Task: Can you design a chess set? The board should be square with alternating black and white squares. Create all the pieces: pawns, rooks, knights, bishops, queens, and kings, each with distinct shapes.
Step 167:
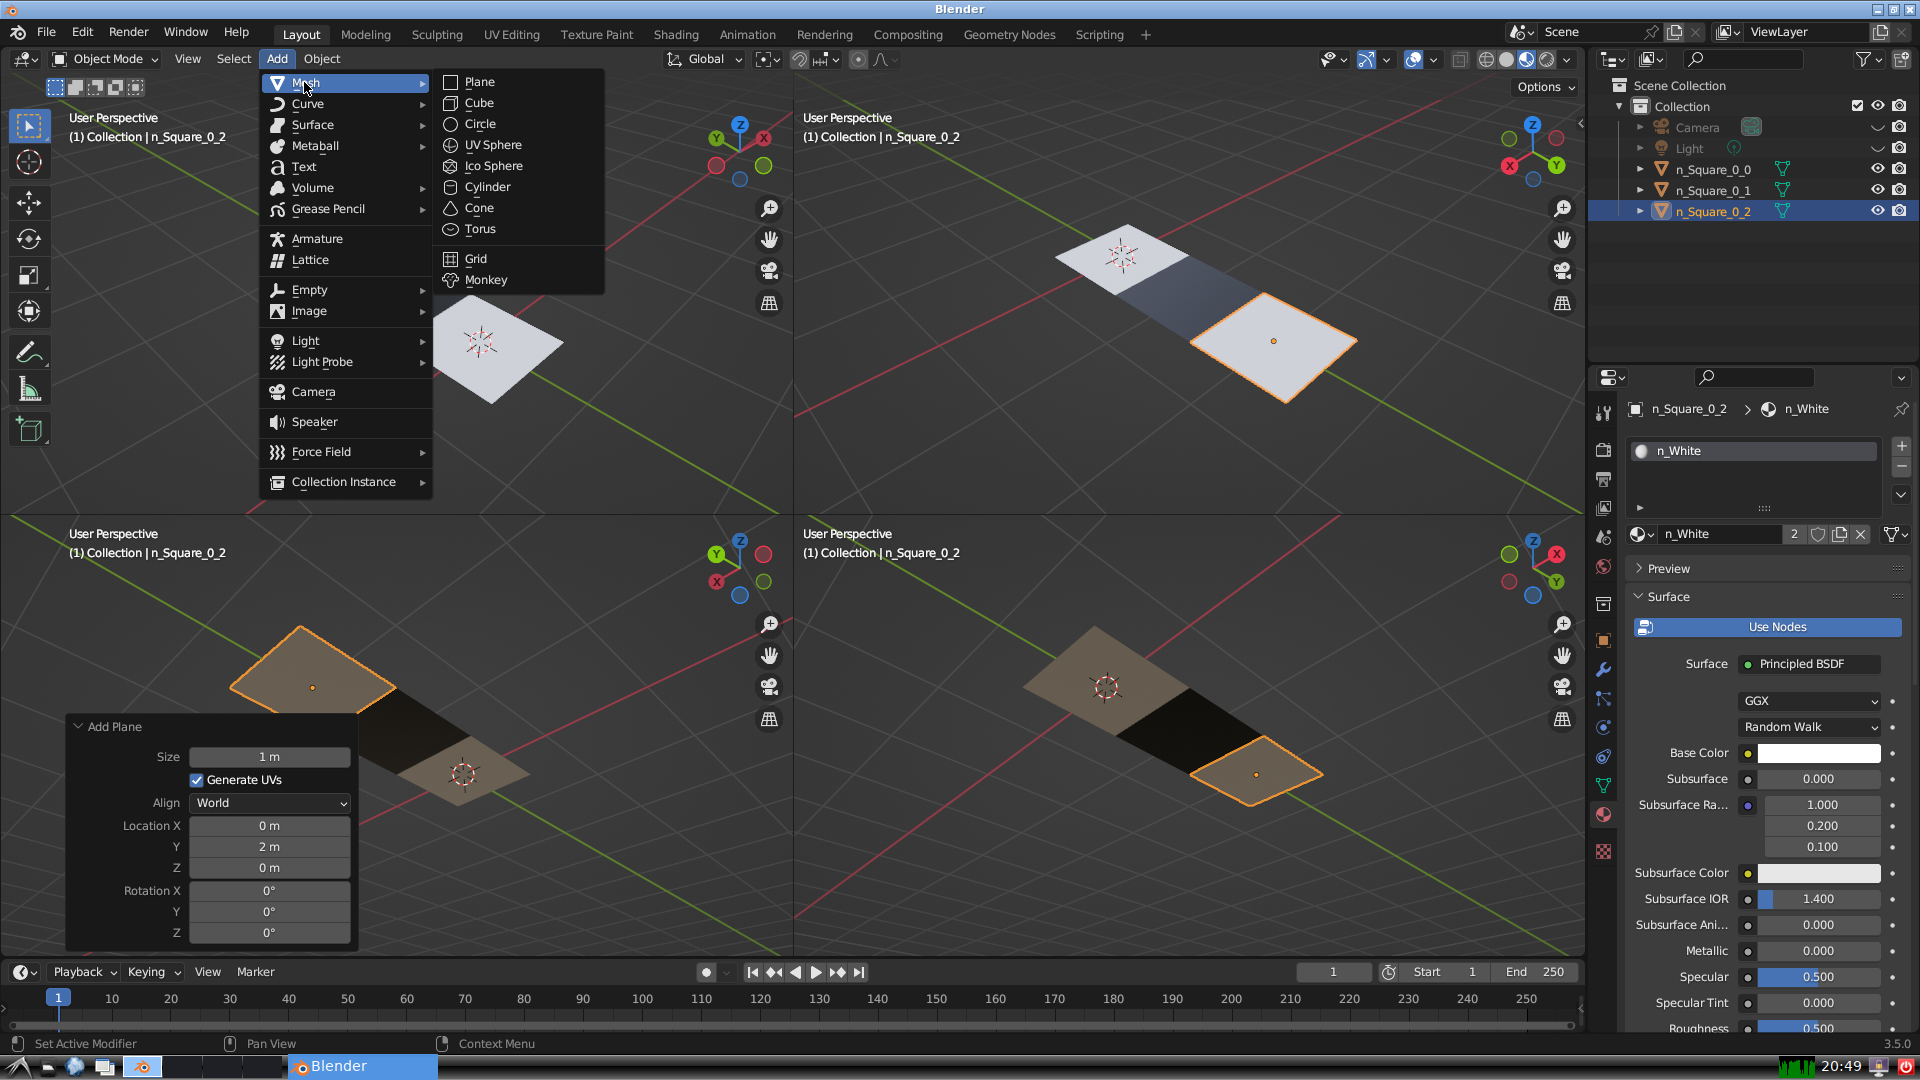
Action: {"mouse_move": [499, 79]}